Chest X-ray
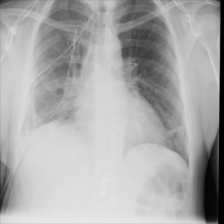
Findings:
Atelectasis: positive
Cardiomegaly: negative
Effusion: negative
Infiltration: negative
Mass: negative
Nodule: negative
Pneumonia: negative
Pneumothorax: positive
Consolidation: negative
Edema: negative
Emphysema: negative
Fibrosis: negative
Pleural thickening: negative
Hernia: negative